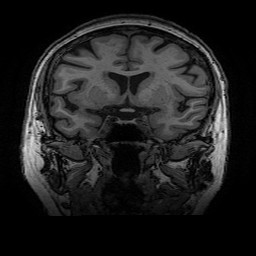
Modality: T1w
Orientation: sagittal
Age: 66
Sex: female
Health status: healthy
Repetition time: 2.53 s
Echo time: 0.0034 s